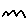
Label: zigzag